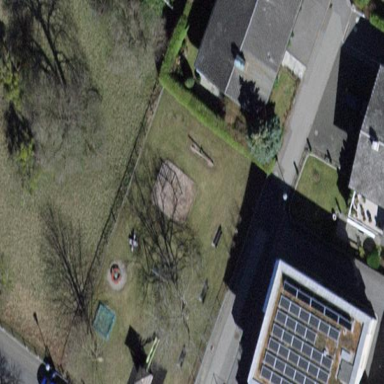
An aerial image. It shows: Playground area for leisure land.